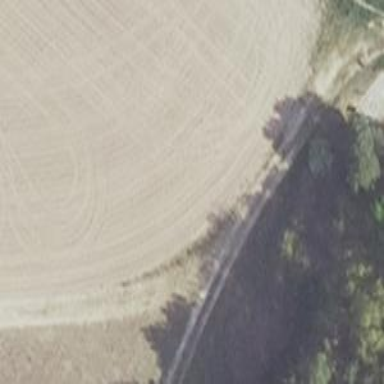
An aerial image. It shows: Track road with grade4 tracktype.